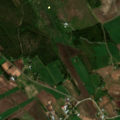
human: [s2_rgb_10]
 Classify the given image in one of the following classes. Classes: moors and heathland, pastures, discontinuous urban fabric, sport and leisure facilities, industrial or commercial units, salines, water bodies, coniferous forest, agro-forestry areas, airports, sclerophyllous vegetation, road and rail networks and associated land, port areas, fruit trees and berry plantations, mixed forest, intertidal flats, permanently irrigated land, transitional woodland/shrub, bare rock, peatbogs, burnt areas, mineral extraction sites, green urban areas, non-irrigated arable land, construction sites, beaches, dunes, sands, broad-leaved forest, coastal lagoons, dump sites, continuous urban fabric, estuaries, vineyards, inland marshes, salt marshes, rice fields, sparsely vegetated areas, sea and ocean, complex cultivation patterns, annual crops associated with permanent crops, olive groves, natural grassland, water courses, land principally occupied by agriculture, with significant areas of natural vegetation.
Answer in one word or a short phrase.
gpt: non-irrigated arable land, land principally occupied by agriculture, with significant areas of natural vegetation, coniferous forest